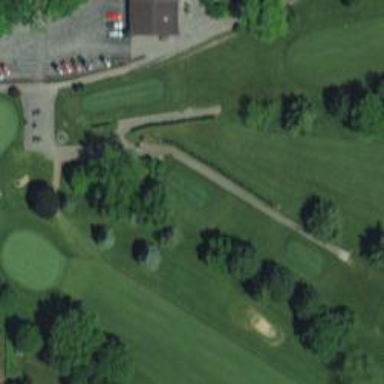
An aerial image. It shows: Service road used as golf cart path.